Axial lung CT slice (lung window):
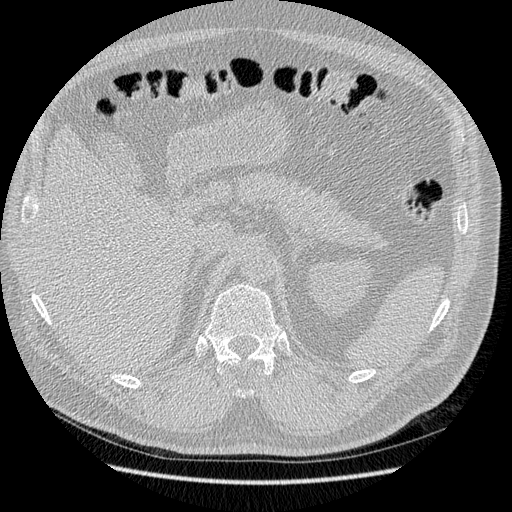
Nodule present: no